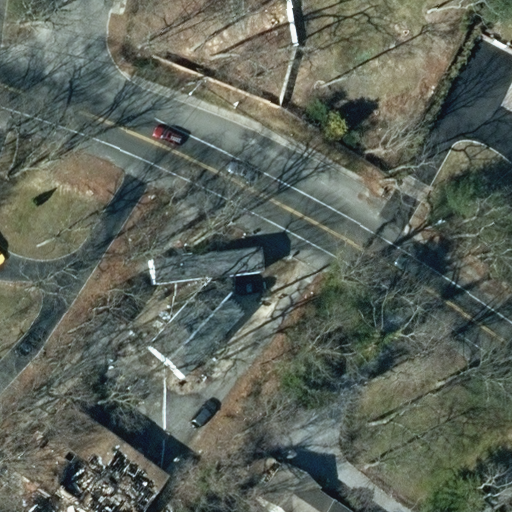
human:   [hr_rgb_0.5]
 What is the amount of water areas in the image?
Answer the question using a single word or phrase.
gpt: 0

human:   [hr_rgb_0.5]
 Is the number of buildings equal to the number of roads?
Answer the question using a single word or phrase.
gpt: no

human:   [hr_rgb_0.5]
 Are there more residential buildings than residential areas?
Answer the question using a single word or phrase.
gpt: yes

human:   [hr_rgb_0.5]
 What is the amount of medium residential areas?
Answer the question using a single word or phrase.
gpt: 0

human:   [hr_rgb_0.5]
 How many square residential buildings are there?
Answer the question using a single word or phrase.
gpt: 0

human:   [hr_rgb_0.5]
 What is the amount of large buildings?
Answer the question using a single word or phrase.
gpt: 0

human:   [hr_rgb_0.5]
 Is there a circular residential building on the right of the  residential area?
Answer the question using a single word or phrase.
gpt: no

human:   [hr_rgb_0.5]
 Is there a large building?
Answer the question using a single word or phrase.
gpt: no

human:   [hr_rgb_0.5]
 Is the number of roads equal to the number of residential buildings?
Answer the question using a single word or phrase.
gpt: no

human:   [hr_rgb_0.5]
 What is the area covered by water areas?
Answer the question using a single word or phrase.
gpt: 0m2

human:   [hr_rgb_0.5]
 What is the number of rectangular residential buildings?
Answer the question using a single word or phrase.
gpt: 1

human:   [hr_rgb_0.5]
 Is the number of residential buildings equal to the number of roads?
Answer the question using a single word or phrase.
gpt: no

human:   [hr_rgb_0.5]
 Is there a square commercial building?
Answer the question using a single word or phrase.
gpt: no

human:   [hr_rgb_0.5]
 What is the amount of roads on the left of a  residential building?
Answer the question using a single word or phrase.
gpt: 2

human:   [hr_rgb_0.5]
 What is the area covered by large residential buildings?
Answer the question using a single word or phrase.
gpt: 0m2

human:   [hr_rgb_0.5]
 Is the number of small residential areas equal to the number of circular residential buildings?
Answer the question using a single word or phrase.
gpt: yes

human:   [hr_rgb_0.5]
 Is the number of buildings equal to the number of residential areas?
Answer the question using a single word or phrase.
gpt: no

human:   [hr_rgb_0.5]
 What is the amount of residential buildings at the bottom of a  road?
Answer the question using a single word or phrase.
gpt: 2

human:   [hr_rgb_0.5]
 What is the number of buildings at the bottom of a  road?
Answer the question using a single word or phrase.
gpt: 2

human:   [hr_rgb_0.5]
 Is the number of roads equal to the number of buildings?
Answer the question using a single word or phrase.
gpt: no

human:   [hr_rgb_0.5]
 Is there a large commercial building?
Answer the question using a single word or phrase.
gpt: no

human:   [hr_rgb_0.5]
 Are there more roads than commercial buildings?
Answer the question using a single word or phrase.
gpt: yes

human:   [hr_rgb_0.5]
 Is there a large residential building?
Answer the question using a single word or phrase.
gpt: no

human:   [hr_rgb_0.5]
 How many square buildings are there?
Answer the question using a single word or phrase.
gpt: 0

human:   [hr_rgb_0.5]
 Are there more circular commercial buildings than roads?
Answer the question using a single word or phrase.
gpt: no

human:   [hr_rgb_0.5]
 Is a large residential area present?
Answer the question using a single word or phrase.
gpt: yes

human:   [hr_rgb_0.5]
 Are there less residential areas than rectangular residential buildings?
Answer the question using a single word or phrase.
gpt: no

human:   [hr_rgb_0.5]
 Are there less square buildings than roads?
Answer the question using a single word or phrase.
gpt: yes

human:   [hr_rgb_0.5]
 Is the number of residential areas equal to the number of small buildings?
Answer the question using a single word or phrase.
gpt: yes

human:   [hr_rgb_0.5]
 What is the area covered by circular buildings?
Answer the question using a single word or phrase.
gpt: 0m2

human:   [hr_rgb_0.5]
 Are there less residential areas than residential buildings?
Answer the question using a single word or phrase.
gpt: yes

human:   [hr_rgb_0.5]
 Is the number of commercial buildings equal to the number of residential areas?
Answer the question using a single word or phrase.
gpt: no

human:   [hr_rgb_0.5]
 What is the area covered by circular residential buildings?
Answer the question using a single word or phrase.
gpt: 0m2

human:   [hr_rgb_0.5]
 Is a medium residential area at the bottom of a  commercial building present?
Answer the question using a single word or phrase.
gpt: no

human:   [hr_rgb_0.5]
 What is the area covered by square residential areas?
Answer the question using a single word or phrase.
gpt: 0m2

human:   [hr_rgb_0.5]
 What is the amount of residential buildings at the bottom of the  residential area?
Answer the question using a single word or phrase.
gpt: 0